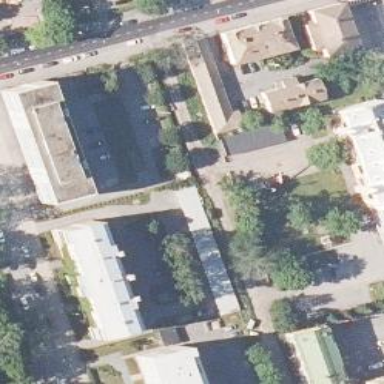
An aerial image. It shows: Alleyway designated as service road.